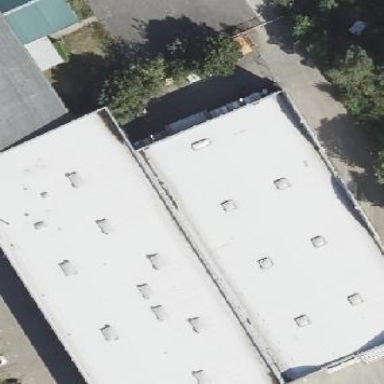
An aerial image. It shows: Building that houses car repair shop.